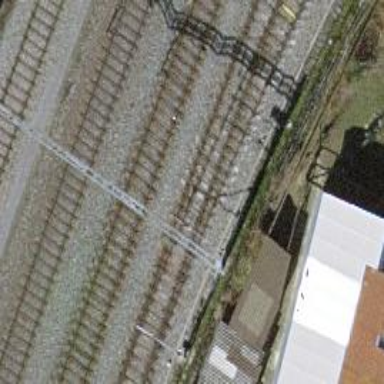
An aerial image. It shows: Single railway track with electrified contact line.